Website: lowes
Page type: review-order
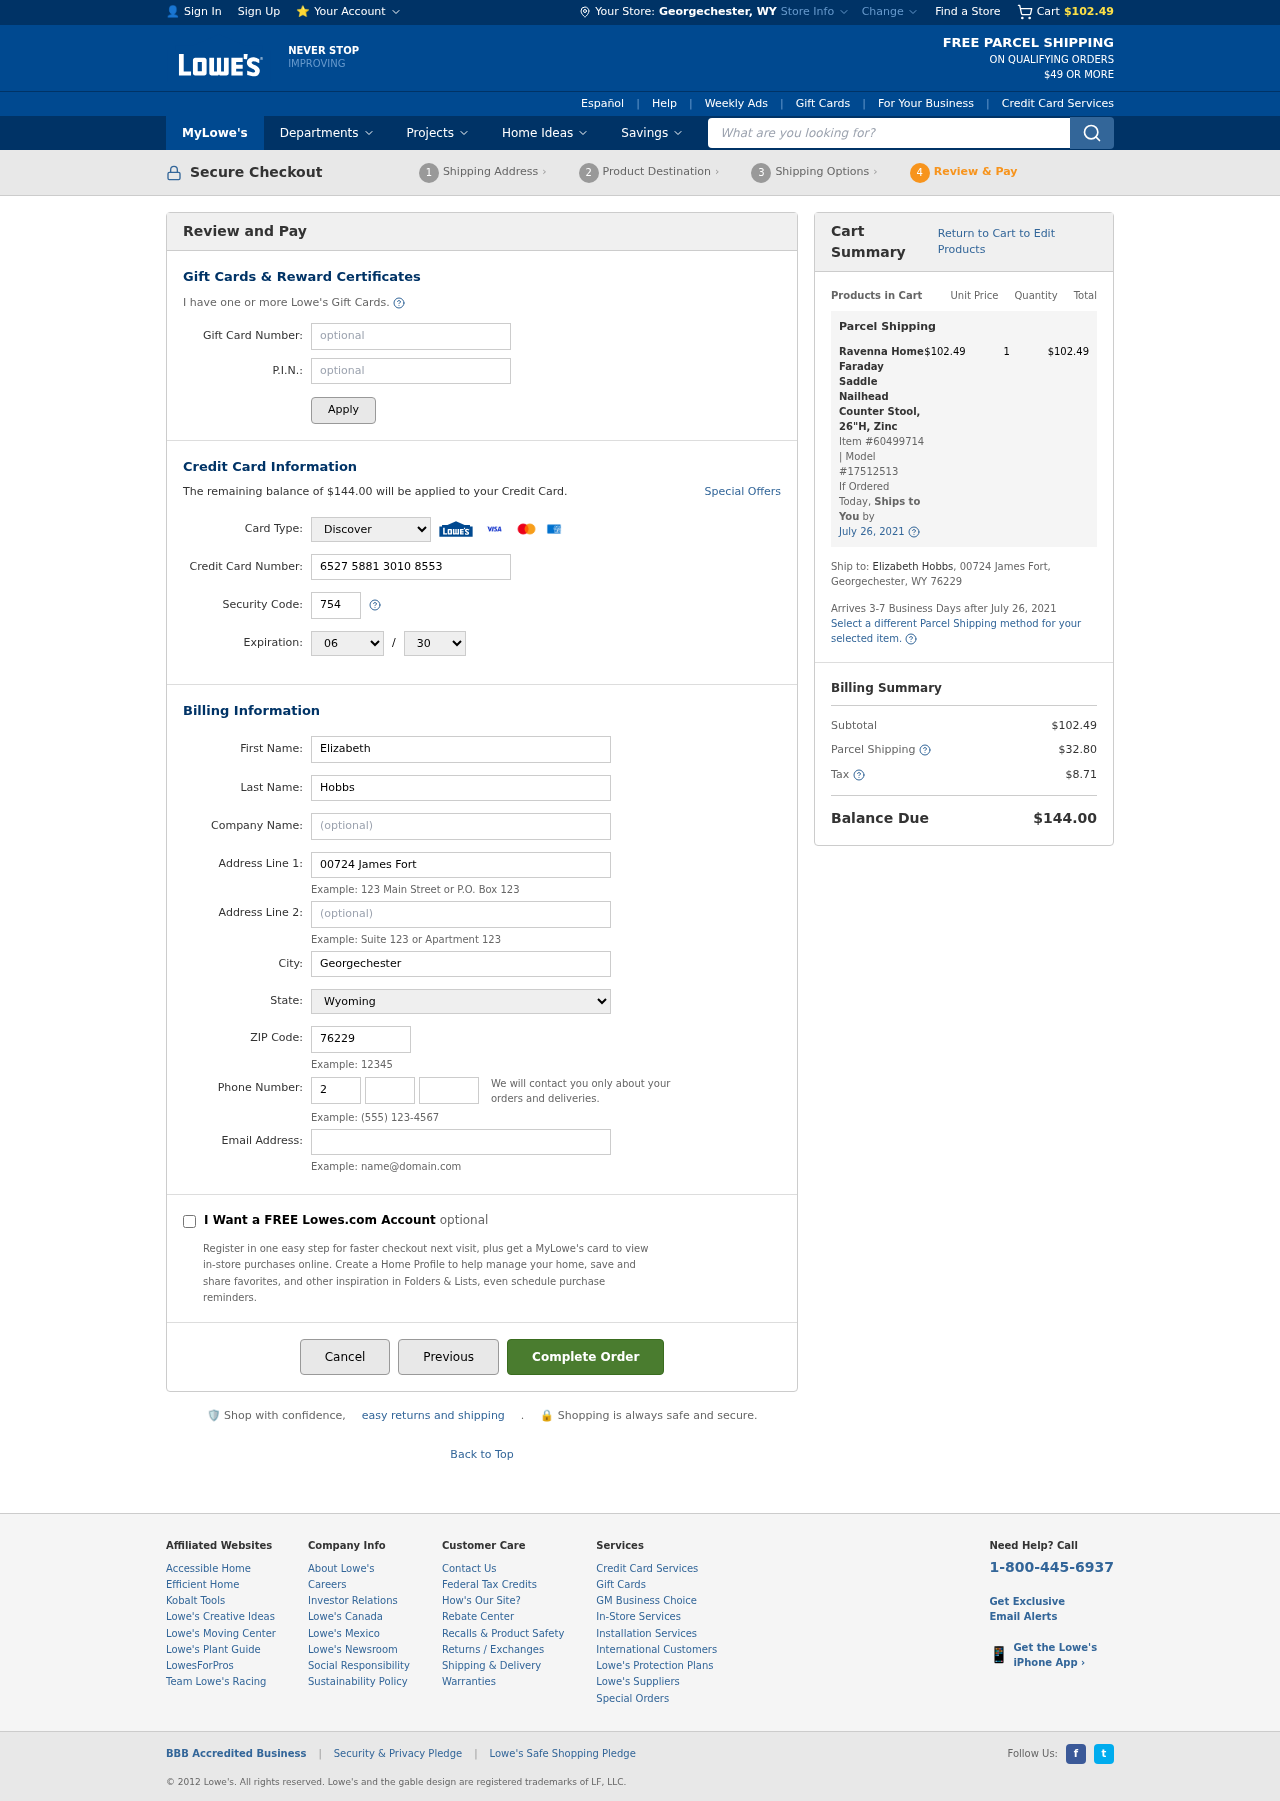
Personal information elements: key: PII_CARD_CVV
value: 754
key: PII_CARD_EXPIRY_MONTH
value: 06
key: PII_CARD_EXPIRY_YEAR
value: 30
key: PII_CARD_NUMBER
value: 6527 5881 3010 8553
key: PII_CARD_TYPE
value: Discover
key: PII_CITY
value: Georgechester
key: PII_CITY_STATE
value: Georgechester, WY
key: PII_EMAIL
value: elizabeth_hobbs@gmail.com
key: PII_FIRSTNAME
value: Elizabeth
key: PII_LASTNAME
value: Hobbs
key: PII_PHONE_AREA
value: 283
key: PII_PHONE_PREFIX
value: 618
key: PII_PHONE_SUFFIX
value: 6118
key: PII_POSTCODE
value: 76229
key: PII_STATE
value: Wyoming
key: PII_STREET
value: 00724 James Fort
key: PII_STREET2
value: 00724 James Fort
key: PII_FULLNAME2
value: Elizabeth Hobbs
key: PII_STATE_ABBR
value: WY
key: PII_POSTCODE_FULL
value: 76229
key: PII_CITY_STATE_ZIP
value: Georgechester, WY 76229
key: PII_POSTCODE_NUMERIC
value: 76229
Product elements: key: PRODUCT1_NAME
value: Ravenna Home Faraday Saddle Nailhead Counter Stool, 26"H, Zinc
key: PRODUCT1_PRICE
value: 102.49
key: PRODUCT1_QUANTITY
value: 1
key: PRODUCT1_ITEM_NUMBER
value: Item #60499714
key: PRODUCT1_MODEL_NUMBER
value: Model #17512513
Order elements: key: ORDER_SUBTOTAL
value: $102.49
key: ORDER_BALANCE_DUE
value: $144.00
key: ORDER_SHIPPING_DATE
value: July 26, 2021
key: ORDER_ITEM_TOTAL
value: $102.49
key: ORDER_SHIPPING_DATE2
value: July 26, 2021
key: ORDER_SHIPPING_COST
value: $32.80
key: ORDER_TAX
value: $8.71
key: ORDER_TOTAL
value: $144.00
Search elements: key: HEADER_SEARCH
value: What are you looking for?